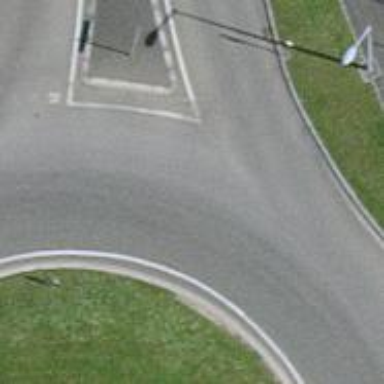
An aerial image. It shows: Secondary road made of asphalt leading to roundabout.